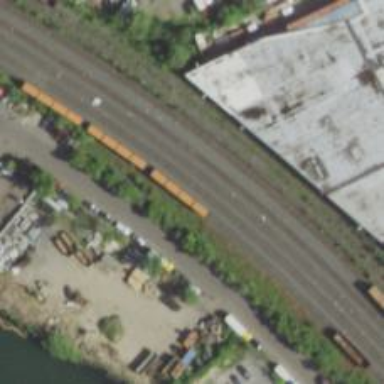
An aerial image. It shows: View of railway yard.